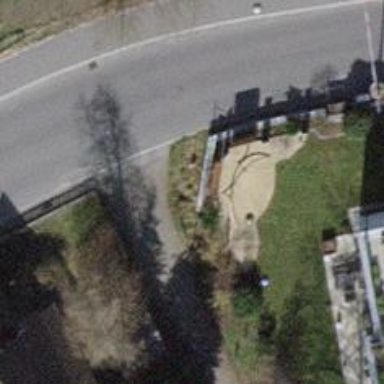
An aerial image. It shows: Cycle barrier.